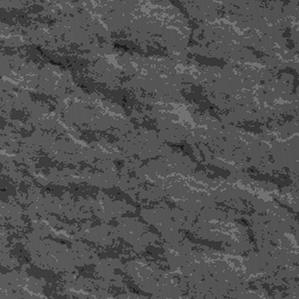
Label: frost